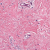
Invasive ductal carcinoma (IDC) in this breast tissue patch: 0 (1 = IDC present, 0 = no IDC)